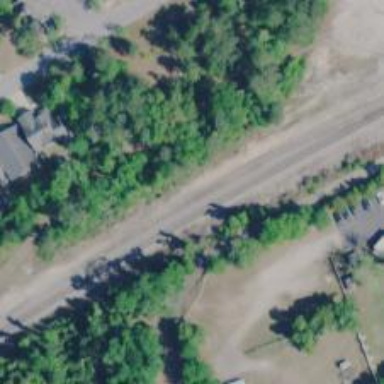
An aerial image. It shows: Railway siding with rails.